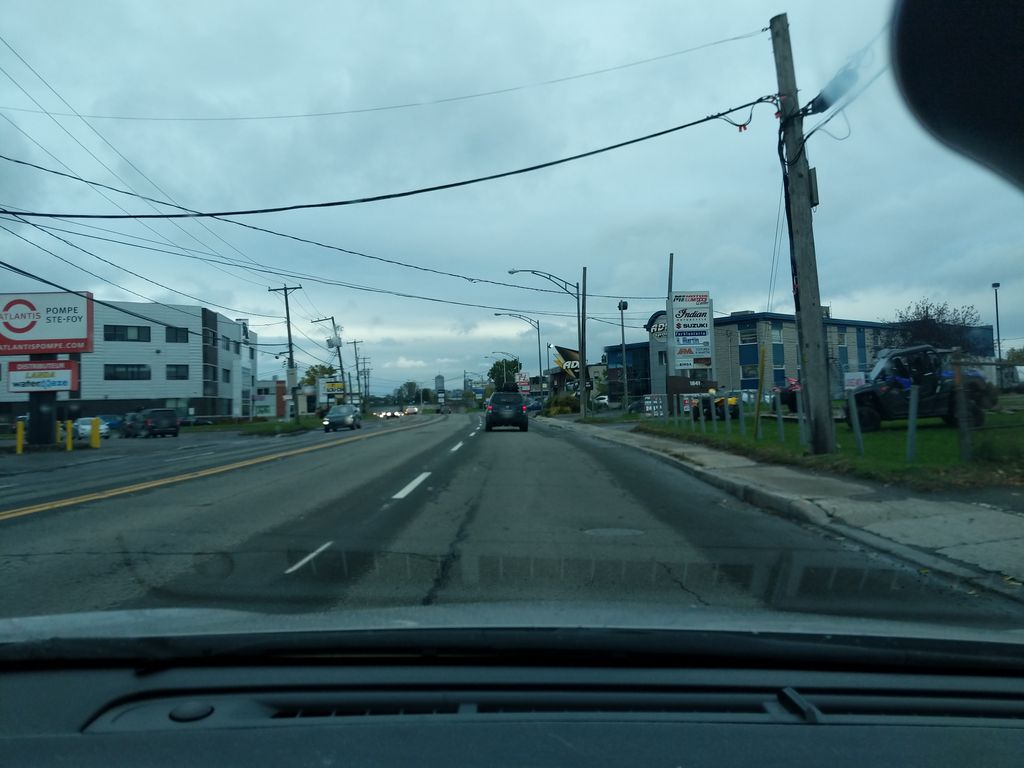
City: quebec_city